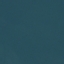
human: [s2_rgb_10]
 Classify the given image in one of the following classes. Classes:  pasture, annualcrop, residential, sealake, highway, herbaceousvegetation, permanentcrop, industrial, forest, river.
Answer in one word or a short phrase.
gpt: SeaLake